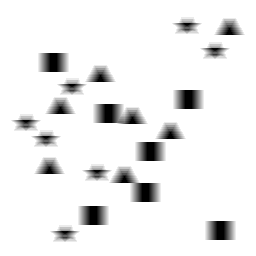
Squares: 7
Triangles: 7
Stars: 7
Total shapes: 21